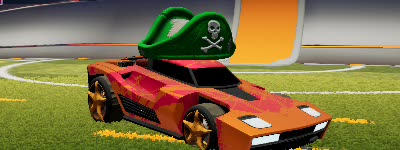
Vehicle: breakout